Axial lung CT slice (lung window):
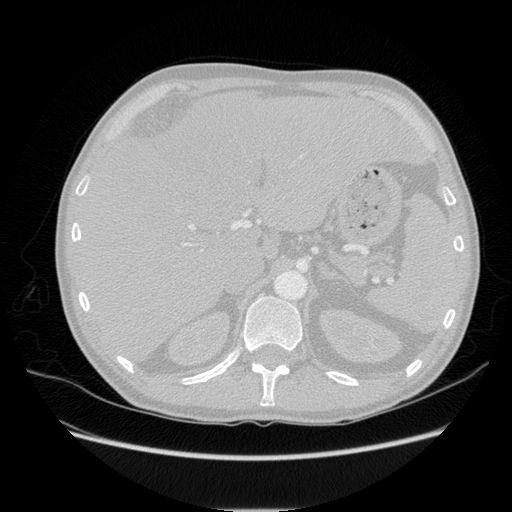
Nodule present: no